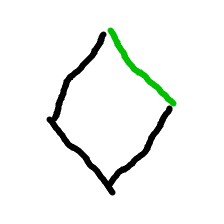
Shape: rhombus